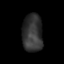
Tissue: lung
Cell type: Others
Senescence score: 0.1969
Nuclear area (px): 752
Mean DAPI intensity: 51.129